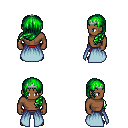
a pixel art fantasy rpg character, male body template, human, dark skin, overskirt, red pants, green left-swept hairstyle, silver tiara, four views (front, back, left, right), 2x2 character sprite sheet, small pixel art, hard edges, no anti-aliasing